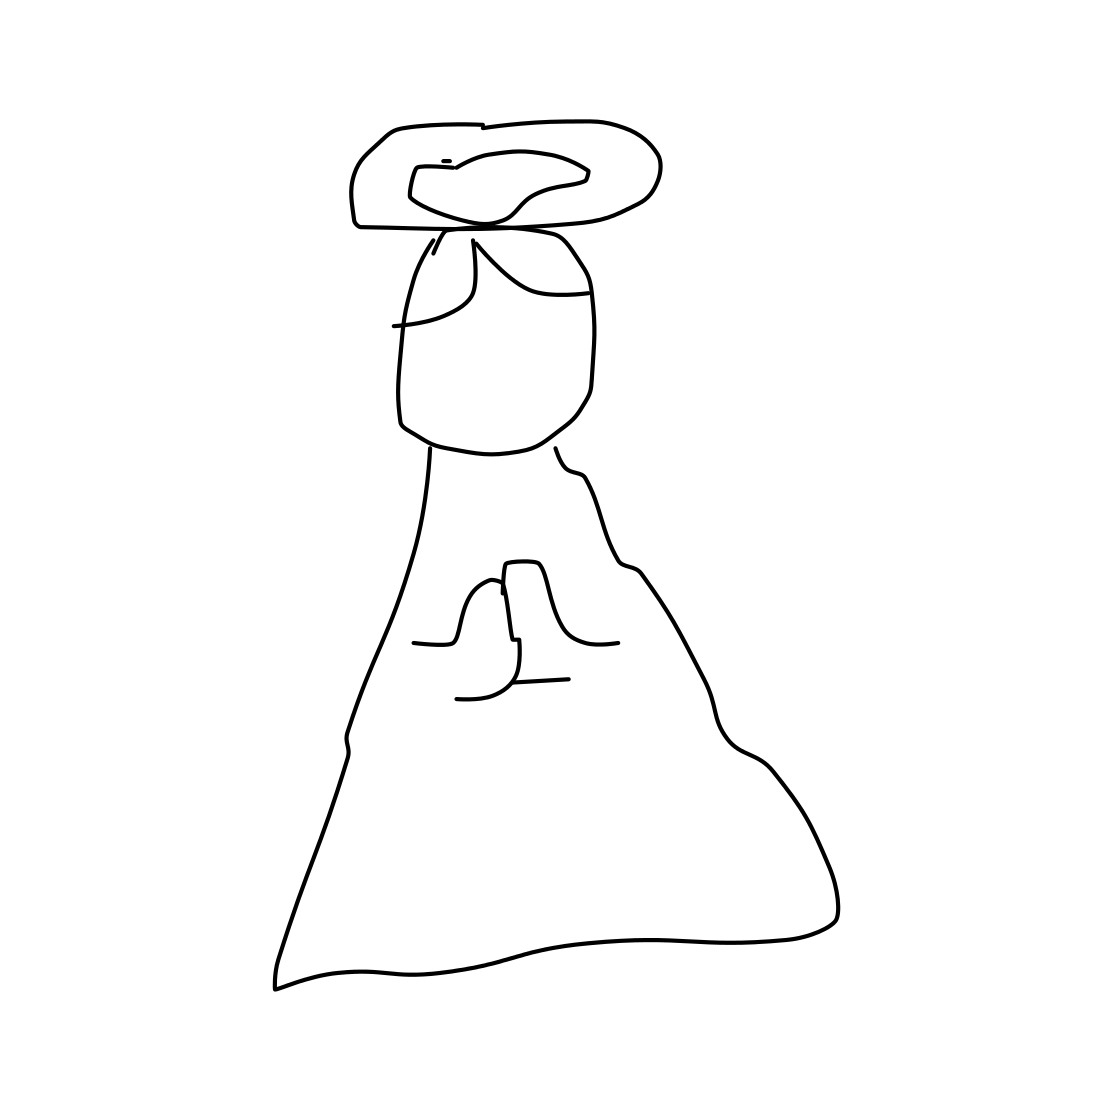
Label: angel